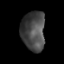
Tissue: lung
Cell type: T cells
Senescence score: 0.2065
Nuclear area (px): 917
Mean DAPI intensity: 71.809